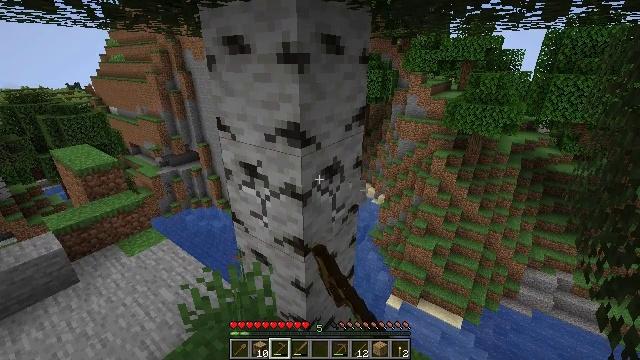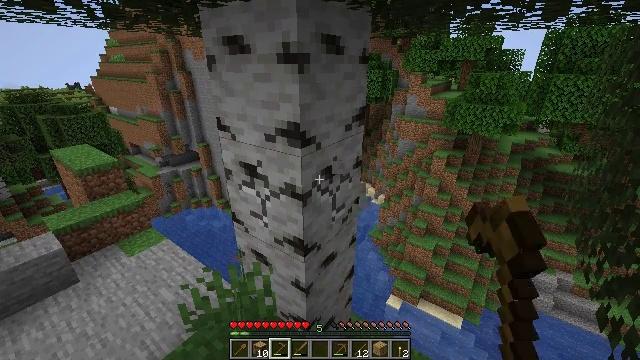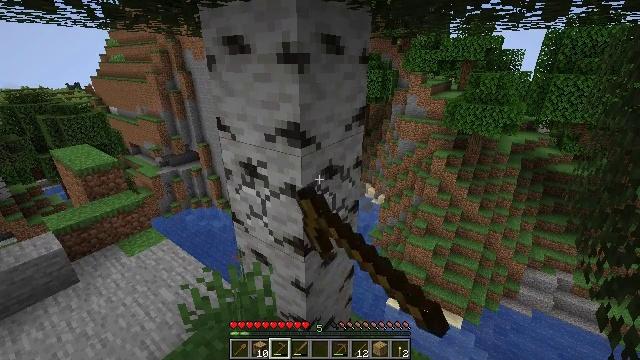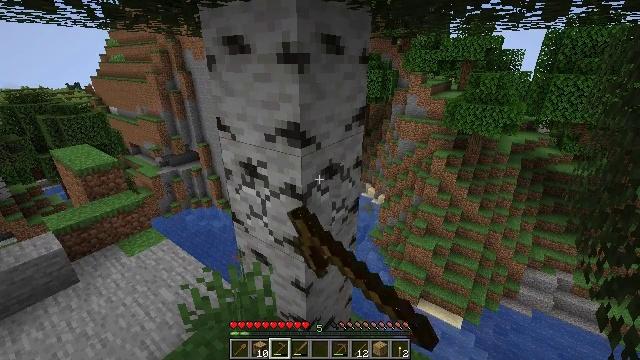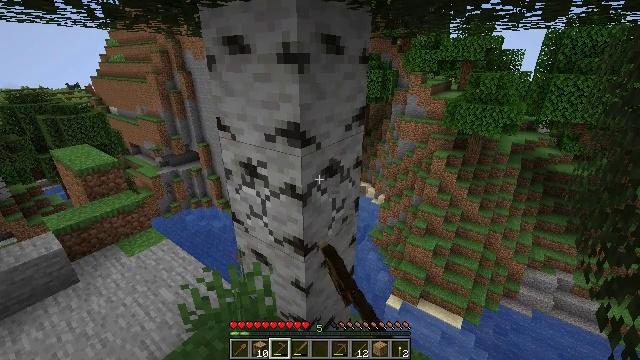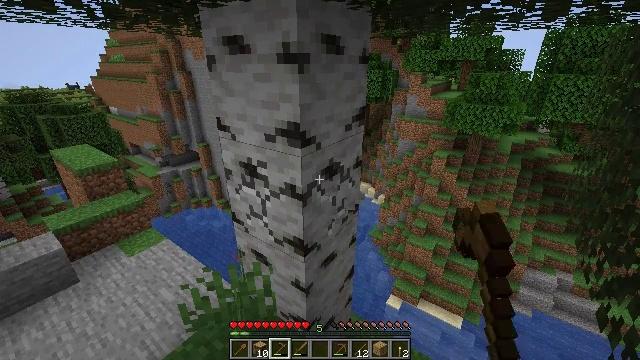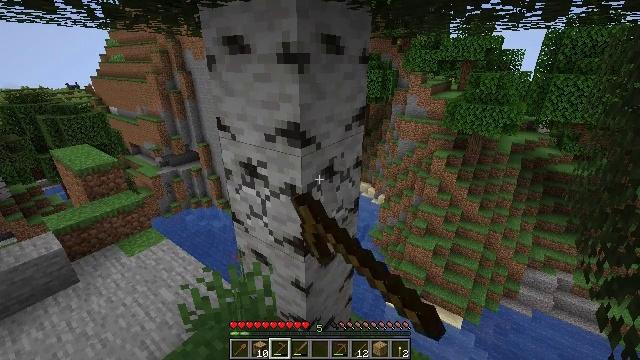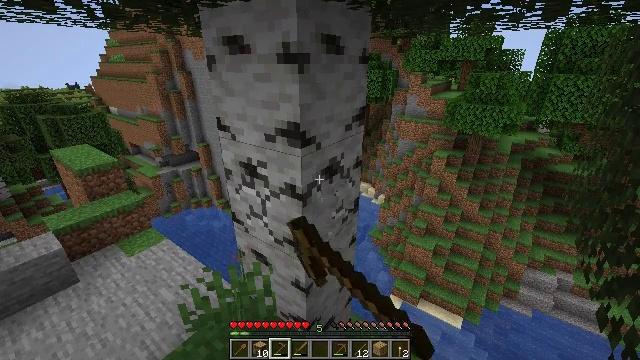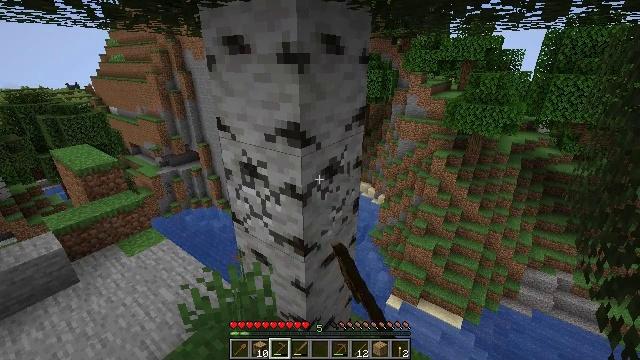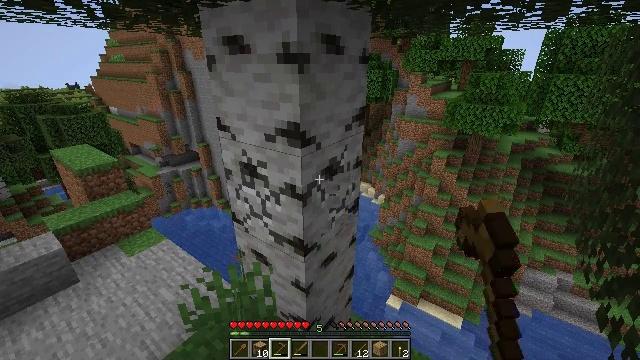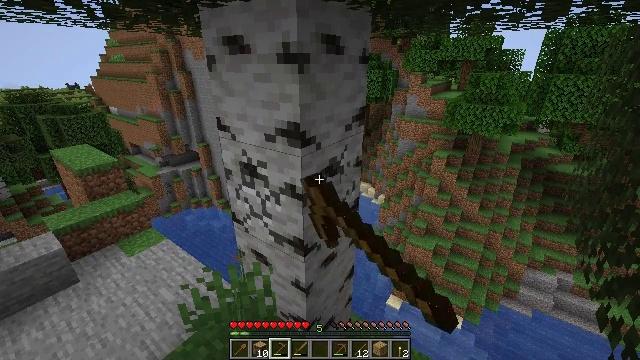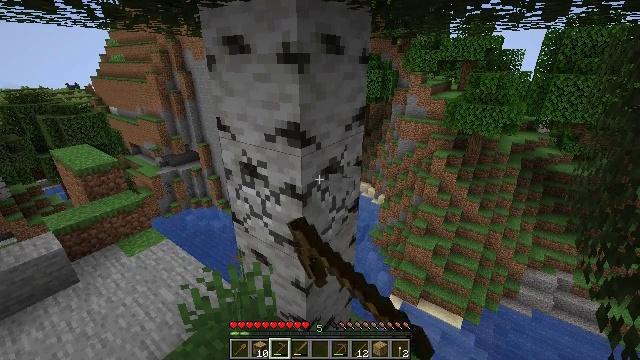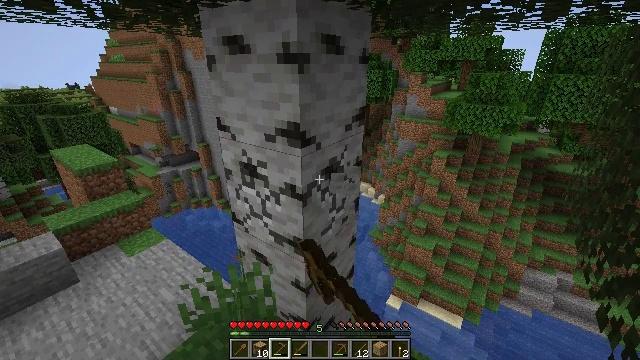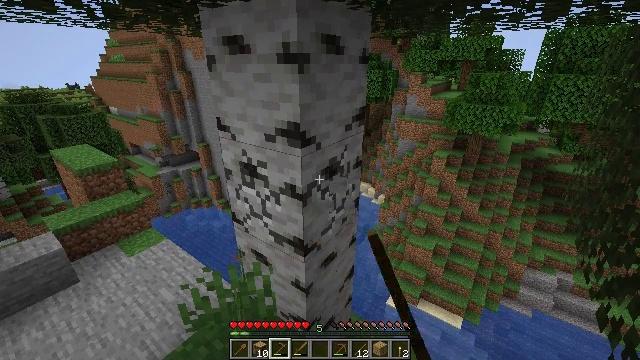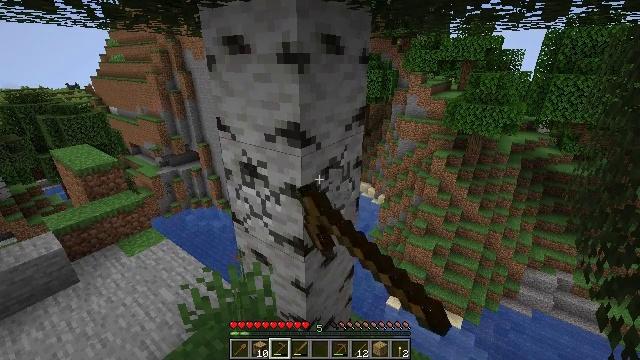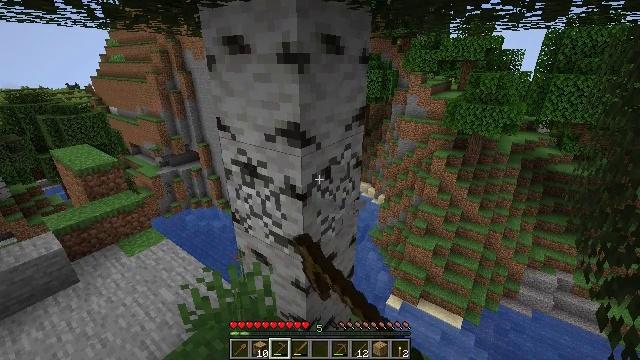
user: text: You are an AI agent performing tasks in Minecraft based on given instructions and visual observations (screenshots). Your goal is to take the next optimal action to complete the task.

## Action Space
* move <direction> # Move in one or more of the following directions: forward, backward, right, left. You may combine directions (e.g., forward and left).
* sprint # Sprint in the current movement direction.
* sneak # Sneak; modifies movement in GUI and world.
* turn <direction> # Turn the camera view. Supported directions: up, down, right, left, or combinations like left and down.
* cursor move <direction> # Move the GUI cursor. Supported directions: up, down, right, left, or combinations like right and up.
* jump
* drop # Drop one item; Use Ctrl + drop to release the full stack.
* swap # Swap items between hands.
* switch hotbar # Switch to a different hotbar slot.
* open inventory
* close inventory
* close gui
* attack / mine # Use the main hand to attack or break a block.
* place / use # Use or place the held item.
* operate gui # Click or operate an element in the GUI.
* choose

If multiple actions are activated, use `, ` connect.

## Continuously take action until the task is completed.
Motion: motion action
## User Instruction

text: Gather birch log for crafting.
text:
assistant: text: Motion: attack / mine
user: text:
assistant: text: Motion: attack / mine
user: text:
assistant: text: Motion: attack / mine
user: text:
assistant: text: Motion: attack / mine
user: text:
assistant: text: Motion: attack / mine
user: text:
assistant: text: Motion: attack / mine
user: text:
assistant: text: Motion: attack / mine
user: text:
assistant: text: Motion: attack / mine
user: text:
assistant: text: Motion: attack / mine
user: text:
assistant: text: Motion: attack / mine
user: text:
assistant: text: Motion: attack / mine
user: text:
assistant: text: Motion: attack / mine
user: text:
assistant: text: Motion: attack / mine
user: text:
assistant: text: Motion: attack / mine
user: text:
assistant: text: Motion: attack / mine
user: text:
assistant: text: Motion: attack / mine
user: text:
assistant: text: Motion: attack / mine
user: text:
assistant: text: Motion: attack / mine
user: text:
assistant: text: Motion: attack / mine
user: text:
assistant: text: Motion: attack / mine
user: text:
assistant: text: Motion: attack / mine
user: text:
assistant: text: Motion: attack / mine
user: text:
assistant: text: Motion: attack / mine
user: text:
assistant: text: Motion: attack / mine
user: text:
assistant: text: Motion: attack / mine
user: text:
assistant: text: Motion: attack / mine
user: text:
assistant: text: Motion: attack / mine
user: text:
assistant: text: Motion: attack / mine
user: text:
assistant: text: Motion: attack / mine
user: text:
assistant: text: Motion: attack / mine